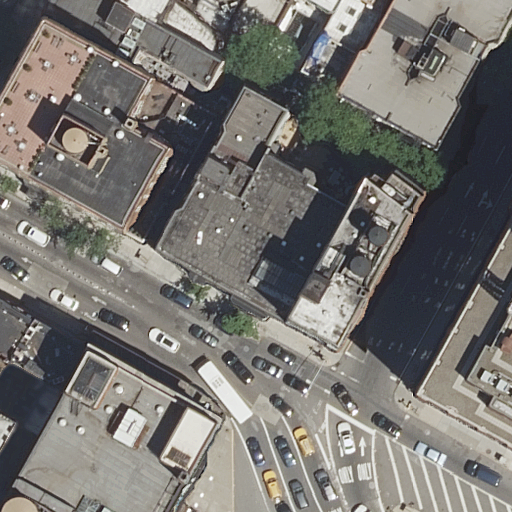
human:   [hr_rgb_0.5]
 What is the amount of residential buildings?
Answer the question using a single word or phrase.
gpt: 15

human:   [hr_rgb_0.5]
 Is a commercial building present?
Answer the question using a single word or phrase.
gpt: no

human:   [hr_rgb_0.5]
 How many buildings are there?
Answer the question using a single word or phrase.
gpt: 15

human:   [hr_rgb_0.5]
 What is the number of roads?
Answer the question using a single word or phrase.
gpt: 10

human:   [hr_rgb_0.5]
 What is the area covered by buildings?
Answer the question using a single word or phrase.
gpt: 5559m2

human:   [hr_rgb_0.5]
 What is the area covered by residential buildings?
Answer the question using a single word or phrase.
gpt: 5559m2

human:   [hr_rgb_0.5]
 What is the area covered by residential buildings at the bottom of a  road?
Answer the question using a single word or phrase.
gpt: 1037m2

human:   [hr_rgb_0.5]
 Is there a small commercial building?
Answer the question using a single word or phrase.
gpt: no

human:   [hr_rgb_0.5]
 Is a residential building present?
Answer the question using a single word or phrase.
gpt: yes

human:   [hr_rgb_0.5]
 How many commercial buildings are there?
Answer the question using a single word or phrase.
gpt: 0

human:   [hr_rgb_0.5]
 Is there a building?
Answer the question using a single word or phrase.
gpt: yes

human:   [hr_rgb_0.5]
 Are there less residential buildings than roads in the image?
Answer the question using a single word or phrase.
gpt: no

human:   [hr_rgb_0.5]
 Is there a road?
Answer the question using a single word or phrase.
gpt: yes

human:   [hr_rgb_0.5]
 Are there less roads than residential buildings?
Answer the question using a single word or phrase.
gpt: yes

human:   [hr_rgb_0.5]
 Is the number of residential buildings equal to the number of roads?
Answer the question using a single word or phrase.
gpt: no

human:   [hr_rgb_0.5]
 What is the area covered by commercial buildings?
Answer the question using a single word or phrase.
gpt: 0m2

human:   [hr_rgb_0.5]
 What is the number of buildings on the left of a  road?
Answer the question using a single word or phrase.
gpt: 13

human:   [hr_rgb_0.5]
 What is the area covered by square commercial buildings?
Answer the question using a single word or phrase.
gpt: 0m2

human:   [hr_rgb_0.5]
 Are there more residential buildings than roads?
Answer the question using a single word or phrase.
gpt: yes

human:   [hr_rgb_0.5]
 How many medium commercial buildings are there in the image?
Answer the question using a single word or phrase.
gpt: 0

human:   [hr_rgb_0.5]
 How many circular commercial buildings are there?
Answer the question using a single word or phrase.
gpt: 0

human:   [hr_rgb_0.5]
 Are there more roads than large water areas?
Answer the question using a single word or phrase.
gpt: yes

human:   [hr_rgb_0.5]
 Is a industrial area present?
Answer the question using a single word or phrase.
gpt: no

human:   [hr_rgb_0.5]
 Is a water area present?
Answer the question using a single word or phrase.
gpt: no

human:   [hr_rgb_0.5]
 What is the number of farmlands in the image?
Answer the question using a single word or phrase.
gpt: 0

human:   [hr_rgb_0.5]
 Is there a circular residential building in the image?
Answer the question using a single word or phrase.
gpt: no

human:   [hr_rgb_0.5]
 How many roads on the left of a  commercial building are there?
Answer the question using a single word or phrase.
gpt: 0

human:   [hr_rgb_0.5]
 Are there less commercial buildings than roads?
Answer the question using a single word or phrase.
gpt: yes

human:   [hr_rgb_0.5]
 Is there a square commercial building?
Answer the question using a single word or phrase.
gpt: no

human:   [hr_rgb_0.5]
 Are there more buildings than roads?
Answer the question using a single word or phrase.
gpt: yes

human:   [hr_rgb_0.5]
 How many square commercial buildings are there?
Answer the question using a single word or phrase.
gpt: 0

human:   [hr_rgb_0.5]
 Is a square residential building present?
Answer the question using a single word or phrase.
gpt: no

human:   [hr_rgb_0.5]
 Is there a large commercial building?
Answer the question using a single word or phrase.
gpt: no

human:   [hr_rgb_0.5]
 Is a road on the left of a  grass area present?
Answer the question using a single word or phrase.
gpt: no

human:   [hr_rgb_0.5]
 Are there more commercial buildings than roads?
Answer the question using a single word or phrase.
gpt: no

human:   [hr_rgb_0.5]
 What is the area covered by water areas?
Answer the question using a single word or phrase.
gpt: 0m2

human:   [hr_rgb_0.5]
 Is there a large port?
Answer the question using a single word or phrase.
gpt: no

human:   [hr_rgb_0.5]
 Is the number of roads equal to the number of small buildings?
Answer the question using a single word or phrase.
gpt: no

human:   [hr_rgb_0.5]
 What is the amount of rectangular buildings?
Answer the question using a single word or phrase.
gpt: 9

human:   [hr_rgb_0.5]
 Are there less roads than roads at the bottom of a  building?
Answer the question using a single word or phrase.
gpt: no

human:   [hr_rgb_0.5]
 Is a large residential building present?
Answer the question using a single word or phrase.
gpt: yes

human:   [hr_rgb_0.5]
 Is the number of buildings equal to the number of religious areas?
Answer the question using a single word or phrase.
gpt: no

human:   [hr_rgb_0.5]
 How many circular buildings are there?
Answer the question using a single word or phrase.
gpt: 0

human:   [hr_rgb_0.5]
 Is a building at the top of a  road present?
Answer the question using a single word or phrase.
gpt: yes

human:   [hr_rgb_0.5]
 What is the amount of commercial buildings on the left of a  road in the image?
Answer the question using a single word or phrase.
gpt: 0

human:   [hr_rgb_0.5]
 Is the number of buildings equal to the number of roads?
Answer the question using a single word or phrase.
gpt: no

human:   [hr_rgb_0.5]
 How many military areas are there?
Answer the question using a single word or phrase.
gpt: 0

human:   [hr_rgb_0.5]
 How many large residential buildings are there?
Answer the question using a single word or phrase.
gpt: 4

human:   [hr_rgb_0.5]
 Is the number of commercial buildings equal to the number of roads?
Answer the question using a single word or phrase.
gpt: no

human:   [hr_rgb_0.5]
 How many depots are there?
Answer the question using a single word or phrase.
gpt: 0

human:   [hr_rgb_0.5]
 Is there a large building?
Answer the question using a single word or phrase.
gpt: yes

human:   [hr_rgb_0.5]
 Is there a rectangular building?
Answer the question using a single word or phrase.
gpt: yes

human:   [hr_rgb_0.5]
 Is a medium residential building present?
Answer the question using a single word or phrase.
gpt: yes

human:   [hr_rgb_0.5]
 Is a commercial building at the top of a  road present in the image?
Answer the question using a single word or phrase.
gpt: no

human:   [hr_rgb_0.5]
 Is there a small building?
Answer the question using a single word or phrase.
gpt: yes

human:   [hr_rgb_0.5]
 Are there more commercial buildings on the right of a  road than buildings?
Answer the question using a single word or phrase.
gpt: no

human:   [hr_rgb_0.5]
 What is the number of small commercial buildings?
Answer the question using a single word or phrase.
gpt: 0

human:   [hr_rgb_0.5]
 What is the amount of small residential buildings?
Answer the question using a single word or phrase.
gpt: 3

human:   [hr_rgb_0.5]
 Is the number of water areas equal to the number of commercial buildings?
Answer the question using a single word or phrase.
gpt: yes

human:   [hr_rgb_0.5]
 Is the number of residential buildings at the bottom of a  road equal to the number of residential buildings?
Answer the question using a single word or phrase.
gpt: no

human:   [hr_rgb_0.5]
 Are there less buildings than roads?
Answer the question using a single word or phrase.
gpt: no

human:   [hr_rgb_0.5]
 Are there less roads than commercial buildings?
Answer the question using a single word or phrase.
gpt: no

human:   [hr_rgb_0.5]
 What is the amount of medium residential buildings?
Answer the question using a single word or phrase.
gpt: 8

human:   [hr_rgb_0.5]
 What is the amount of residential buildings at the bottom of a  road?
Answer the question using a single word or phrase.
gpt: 4